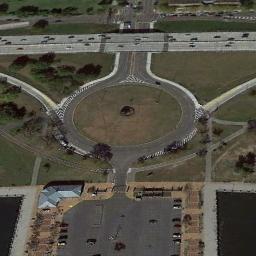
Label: roundabout